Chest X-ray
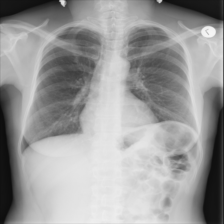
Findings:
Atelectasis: negative
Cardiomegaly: negative
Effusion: negative
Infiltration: negative
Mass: negative
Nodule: negative
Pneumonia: negative
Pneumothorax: negative
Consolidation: negative
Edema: negative
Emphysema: negative
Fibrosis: negative
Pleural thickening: negative
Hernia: negative